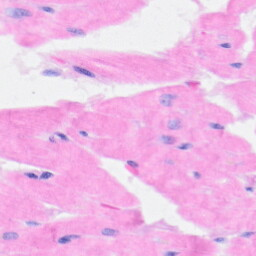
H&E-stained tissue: Heart